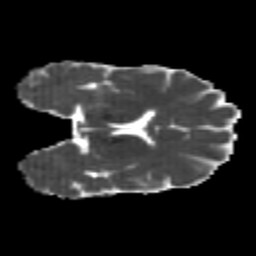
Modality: MD
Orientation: coronal
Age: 26
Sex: female
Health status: healthy
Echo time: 0.074 s